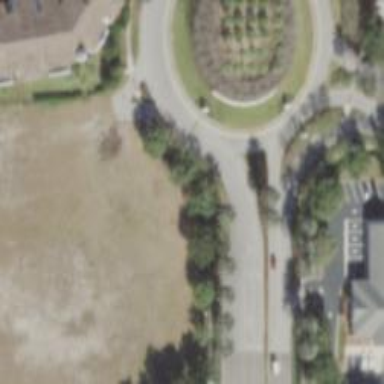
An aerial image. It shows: Roundabout on residential road.